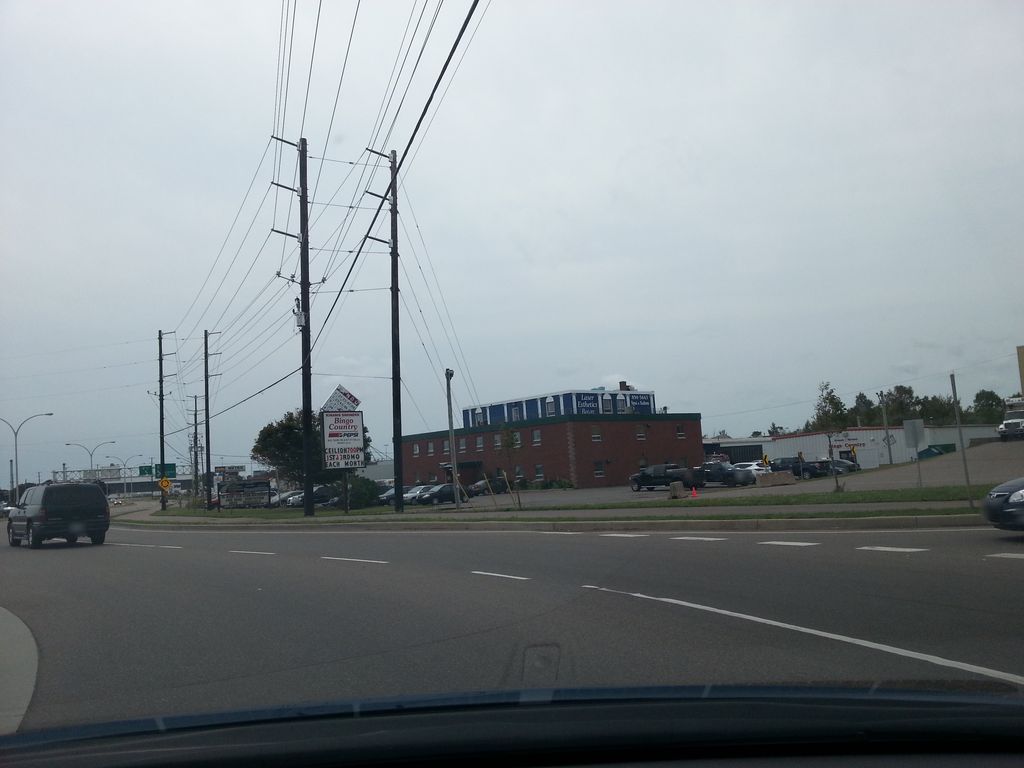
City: charlottetown